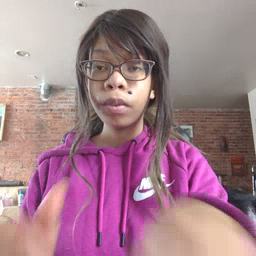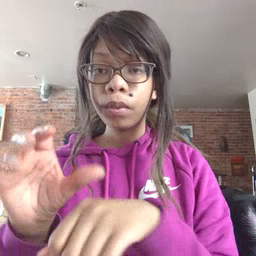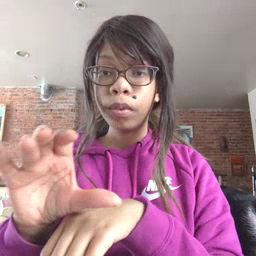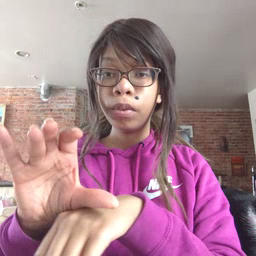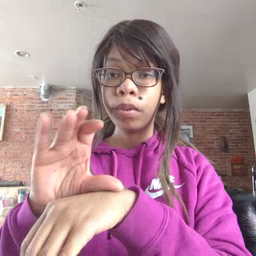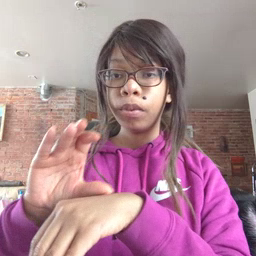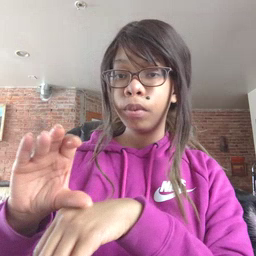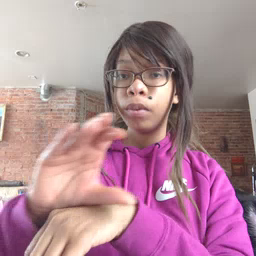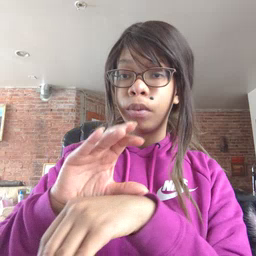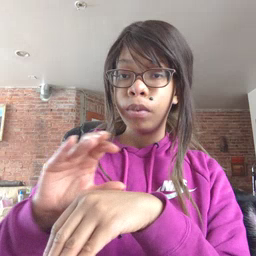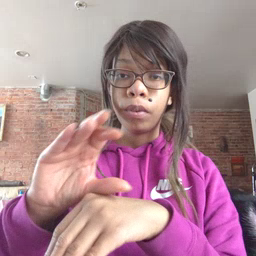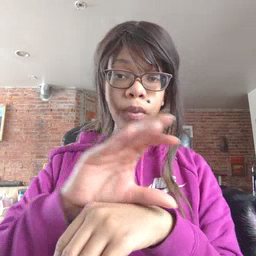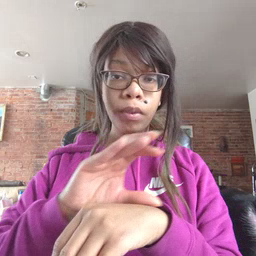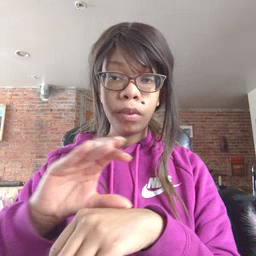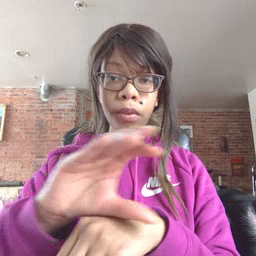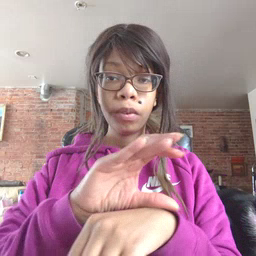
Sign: chocolate